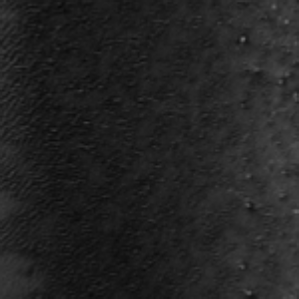
Label: frost